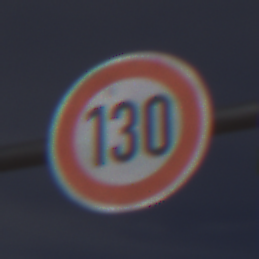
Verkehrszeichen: Geschwindigkeit130
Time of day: MorningAfternoon
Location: Outdoor (Nature)
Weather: PartlyCloudy
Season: NotSpecified
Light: Natural